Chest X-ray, PA view. Patient: 60 years old, sex F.
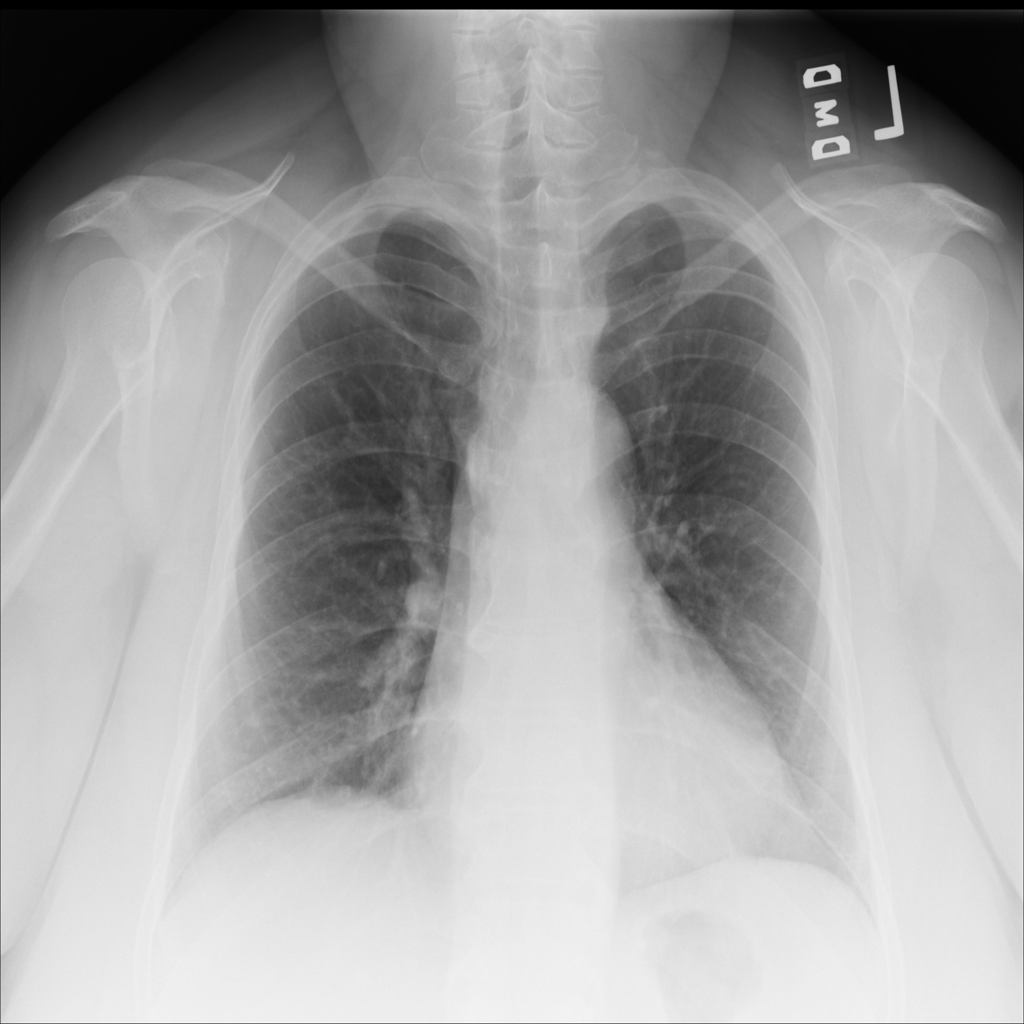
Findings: Infiltration